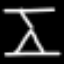
Label: hourglass